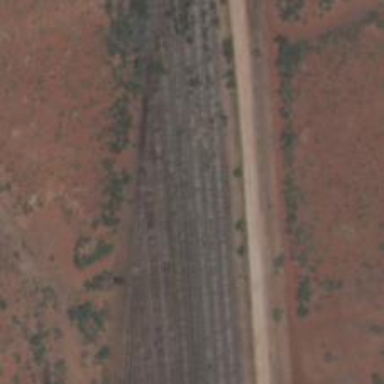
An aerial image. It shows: Disused railway yard.